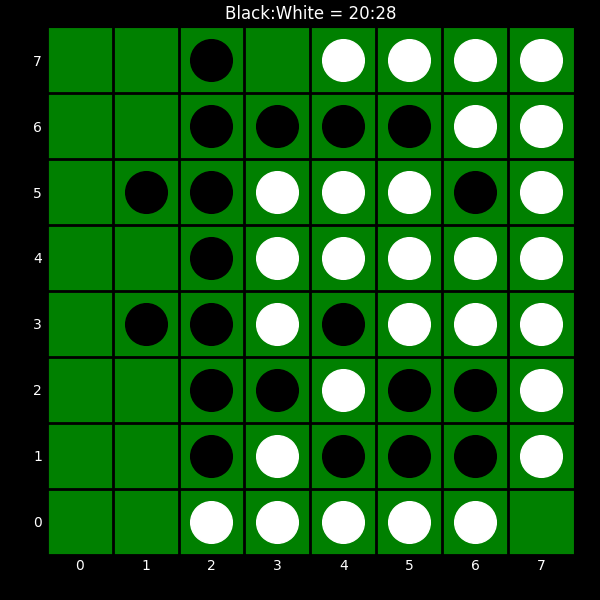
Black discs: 20
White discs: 28